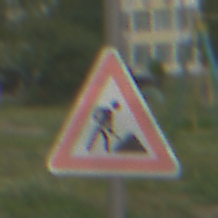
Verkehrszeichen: Arbeitsstelle
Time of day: MorningAfternoon
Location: Outdoor (Suburban)
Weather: PartlyCloudy
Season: NotSpecified
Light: Natural